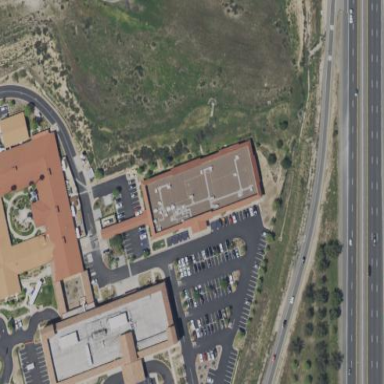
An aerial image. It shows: Hospital building.